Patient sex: F
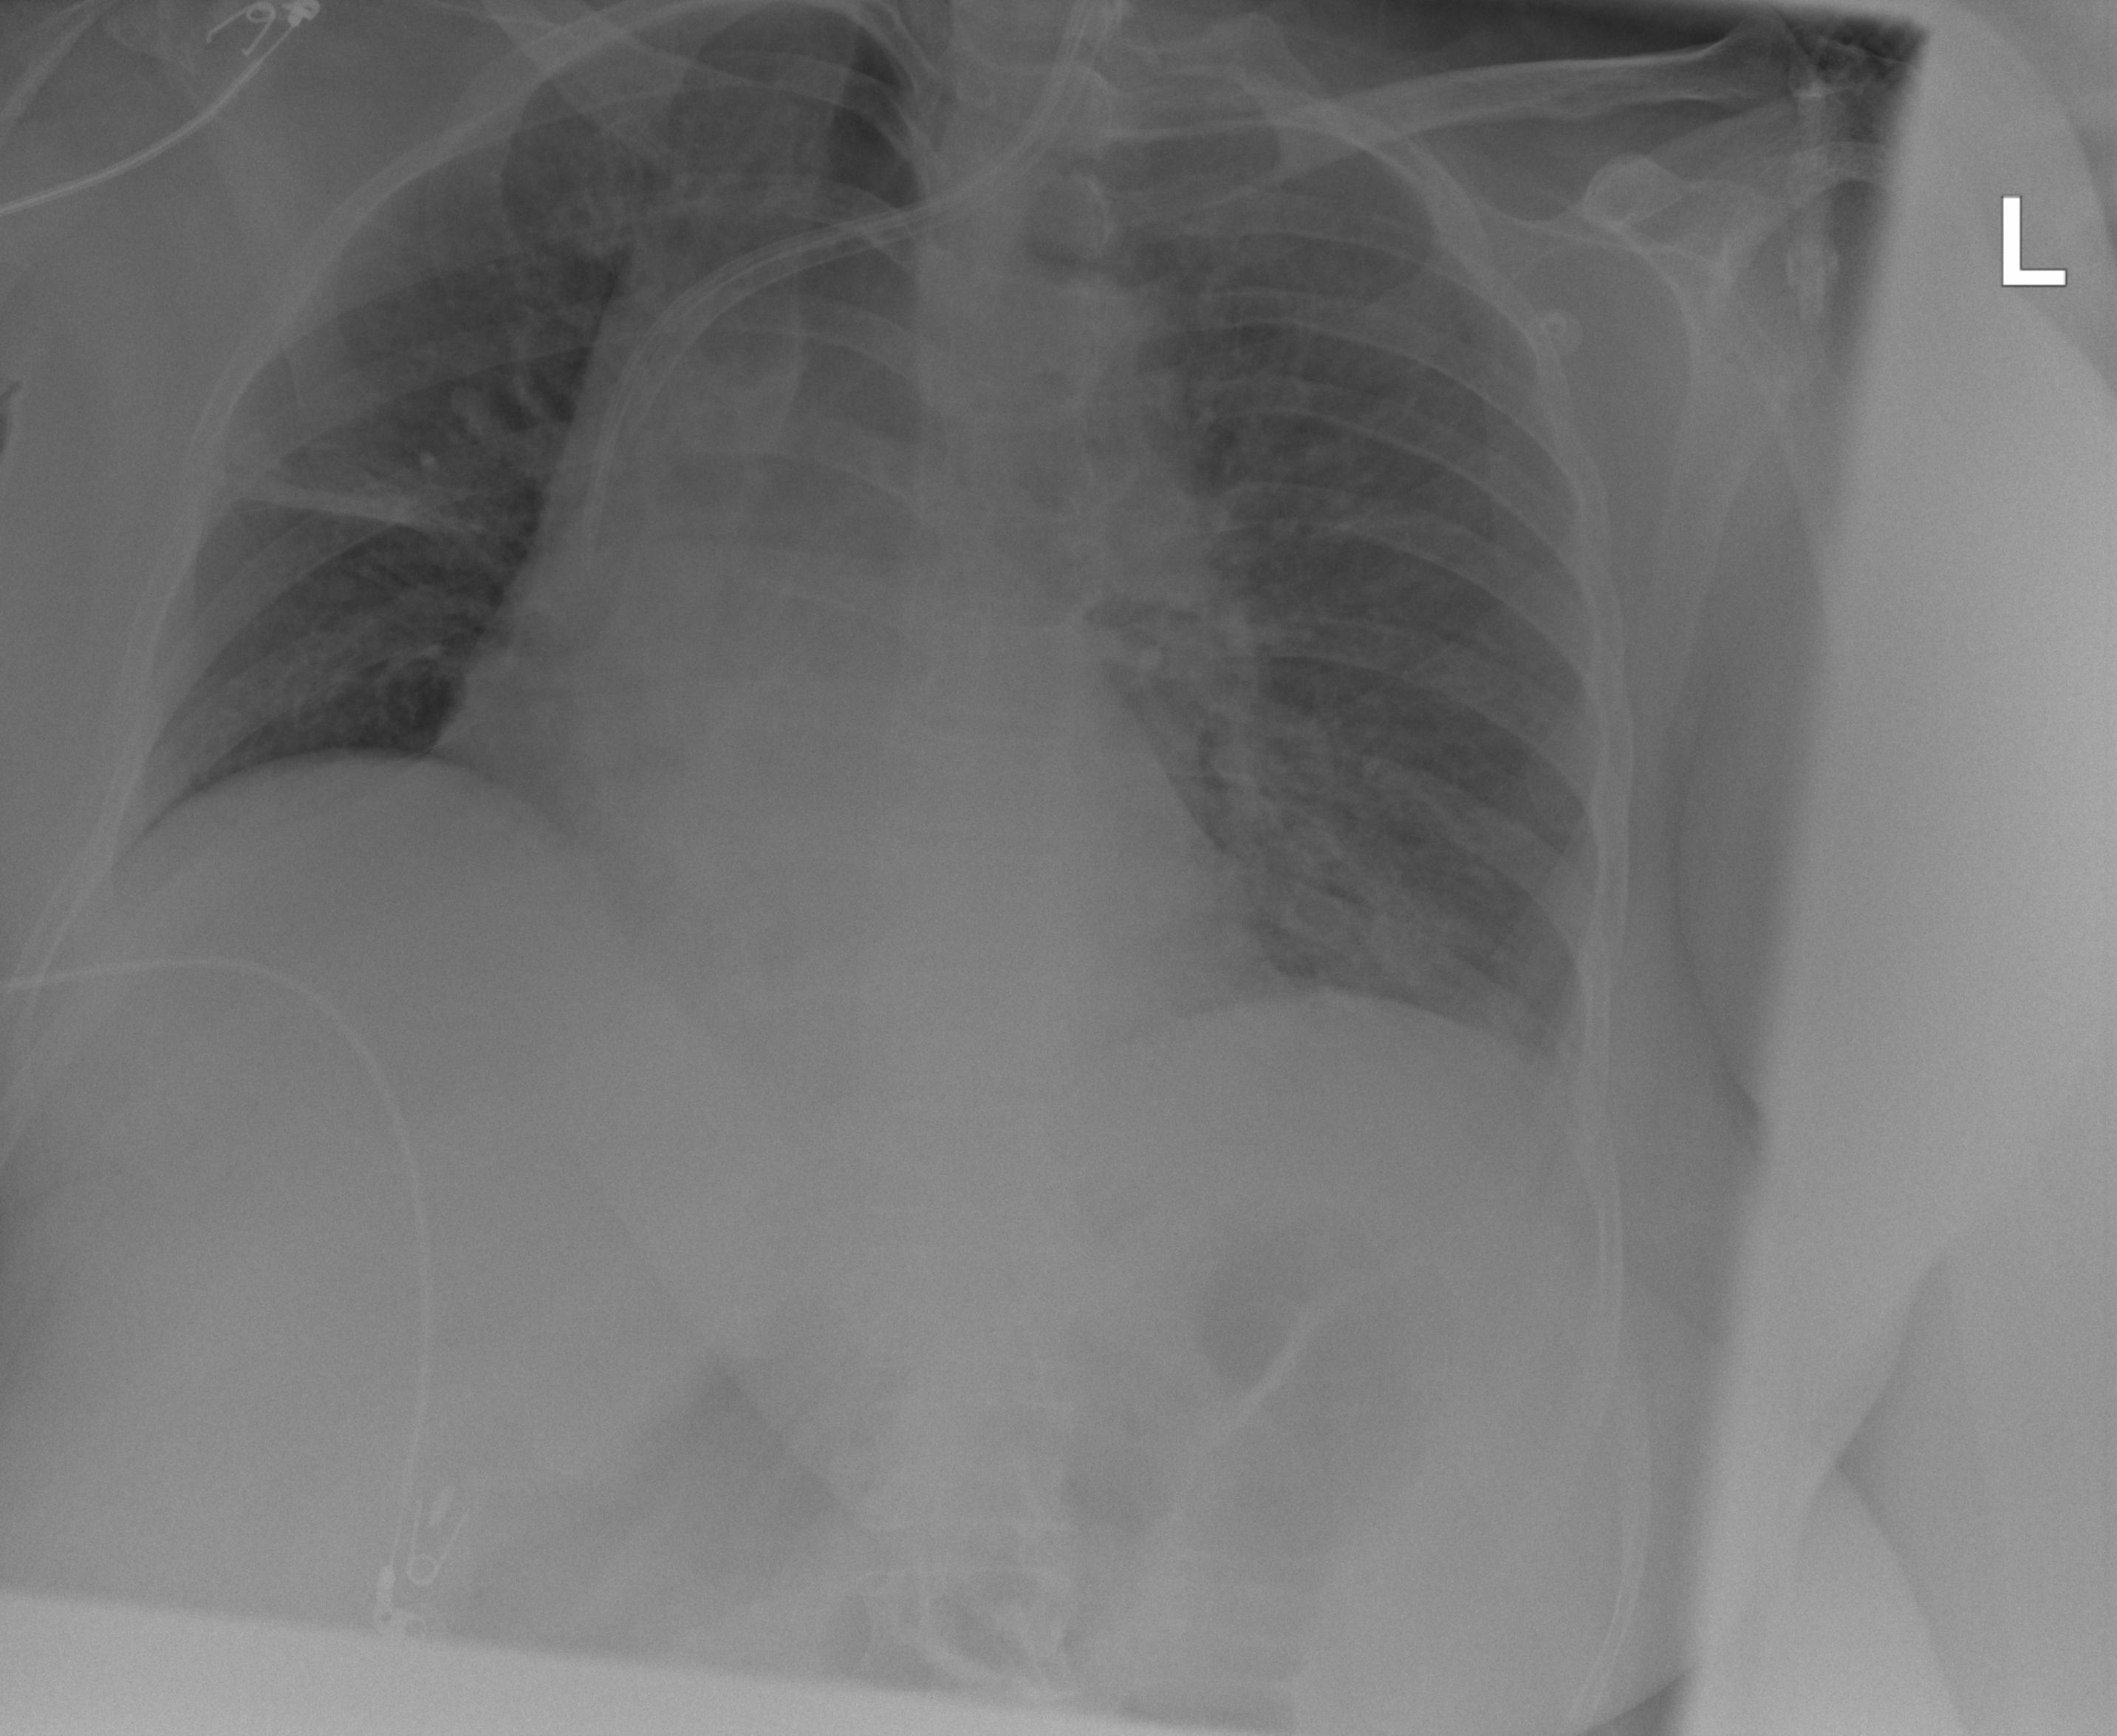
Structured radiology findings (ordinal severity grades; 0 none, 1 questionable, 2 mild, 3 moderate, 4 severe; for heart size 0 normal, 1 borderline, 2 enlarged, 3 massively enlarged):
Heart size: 0
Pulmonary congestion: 0
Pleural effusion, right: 0
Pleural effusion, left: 1
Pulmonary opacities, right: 0
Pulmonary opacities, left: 2
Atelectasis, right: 2
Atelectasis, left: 1